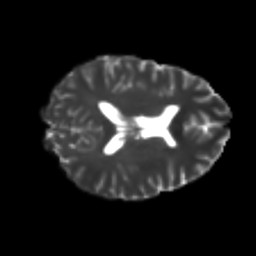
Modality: T2w
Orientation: axial
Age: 22
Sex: female
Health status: healthy
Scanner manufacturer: philips
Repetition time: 7.474 s
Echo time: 0.08753 s